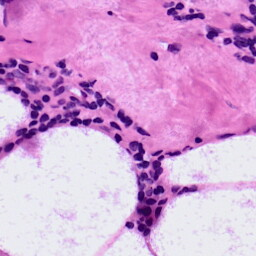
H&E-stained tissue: LymphNode